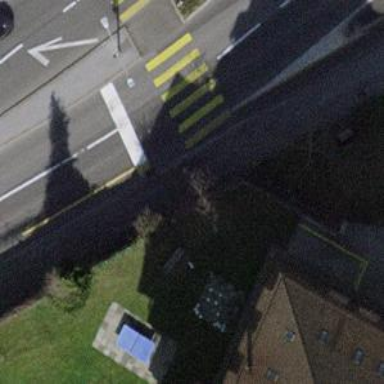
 accompanied by asphalt sidewalk on the right."